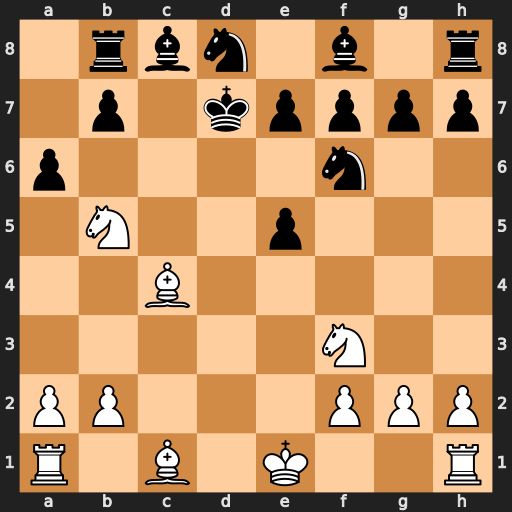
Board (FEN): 1rbn1b1r/1p1kpppp/p4n2/1N2p3/2B5/5N2/PP3PPP/R1B1K2R
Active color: w
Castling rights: KQ
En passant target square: -
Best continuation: Nxe5+ Ke8 Nc7#